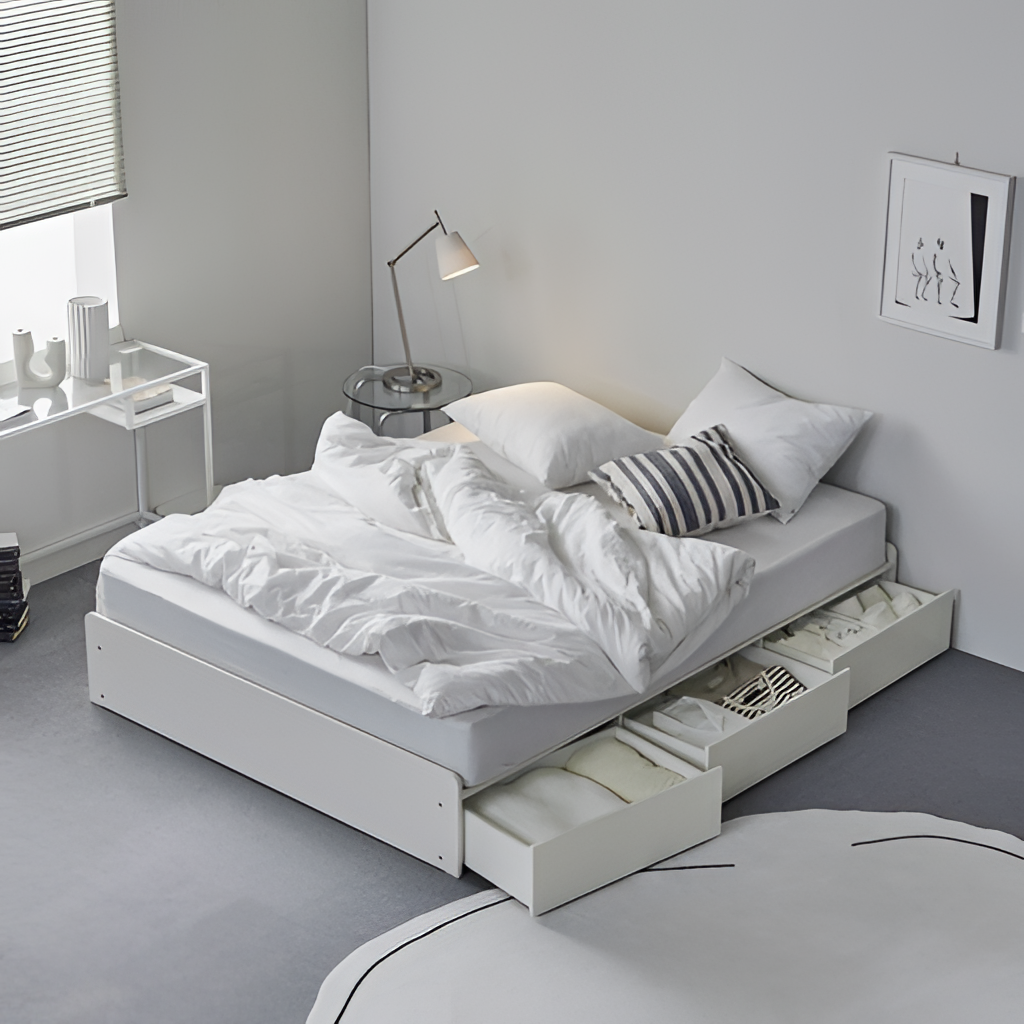
wood platform bed with storage, bedroom, minimalist, gray paint wallpaper, with solid pattern, gray carpet flooring, with plain pattern